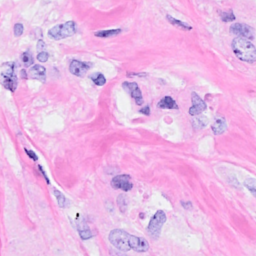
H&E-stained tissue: Breast